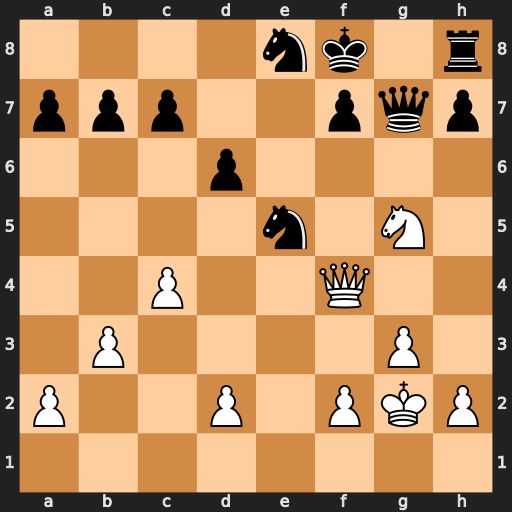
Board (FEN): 4nk1r/ppp2pqp/3p4/4n1N1/2P2Q2/1P4P1/P2P1PKP/8
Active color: w
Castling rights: -
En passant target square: -
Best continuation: Ne6+ Kg8 Nxg7